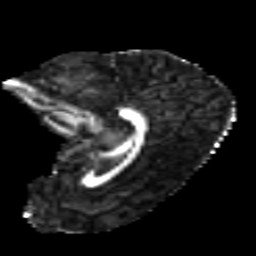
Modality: FA
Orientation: sagittal
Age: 12
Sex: male
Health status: ill
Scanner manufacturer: ge
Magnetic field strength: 3 T
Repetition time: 6.752 s
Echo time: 0.079 s